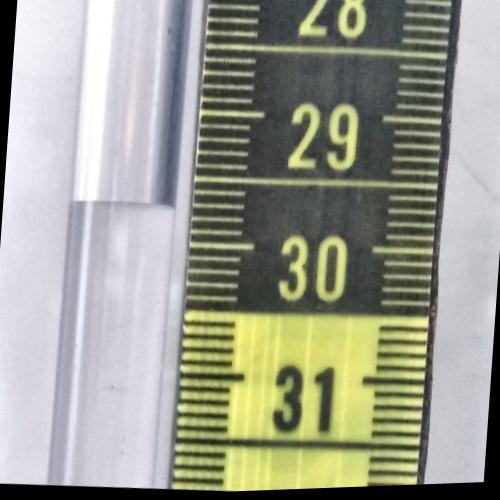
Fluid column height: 29.7 cm